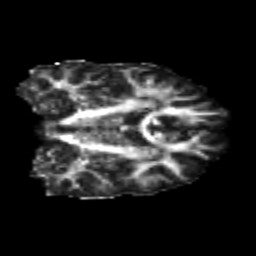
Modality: FA
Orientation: coronal
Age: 22
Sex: female
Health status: healthy
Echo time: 0.074 s